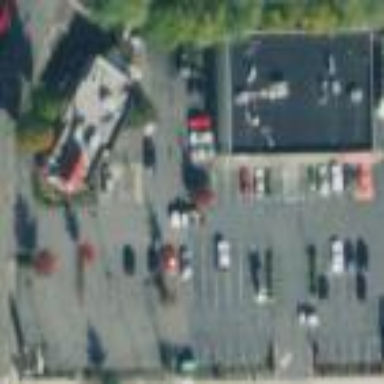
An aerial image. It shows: Retail area.